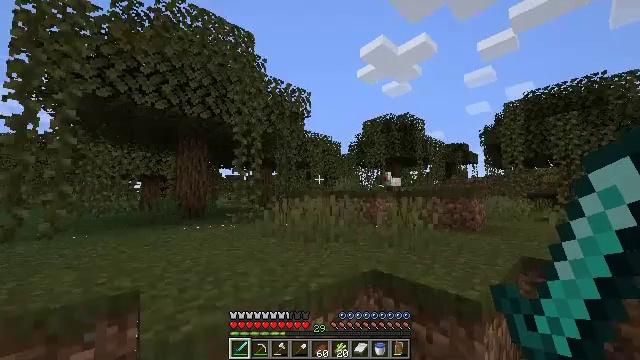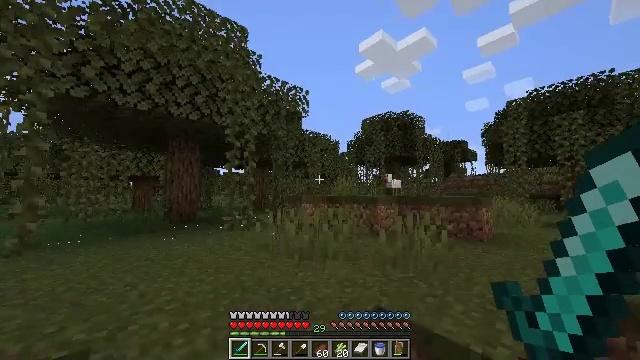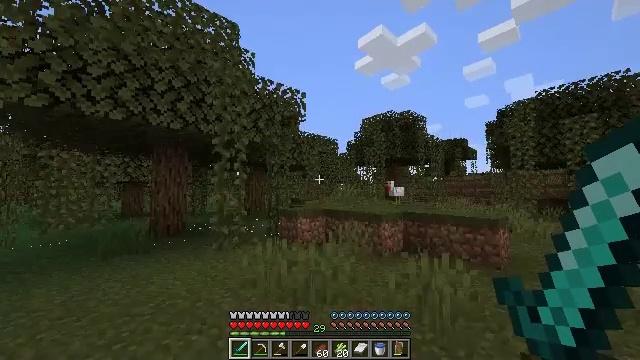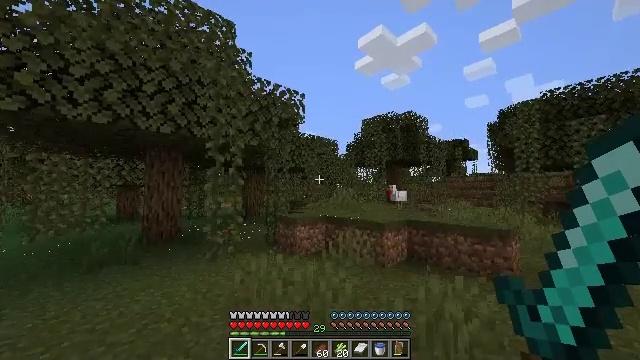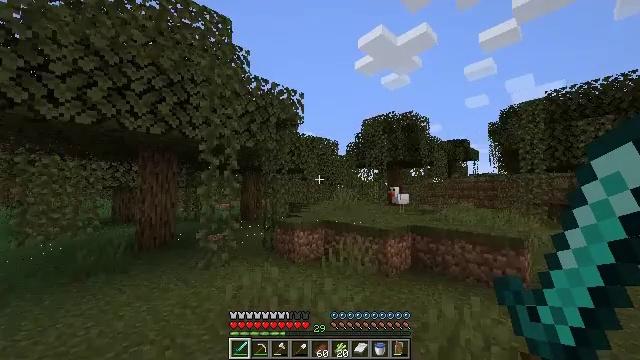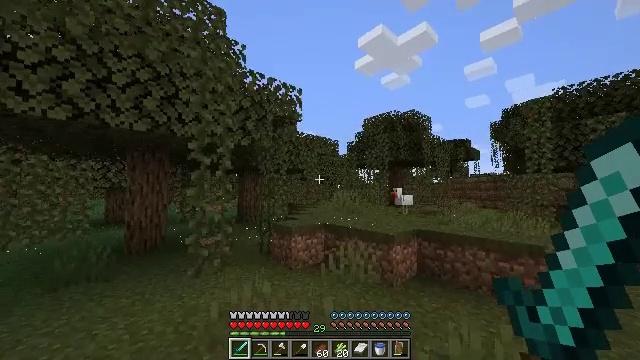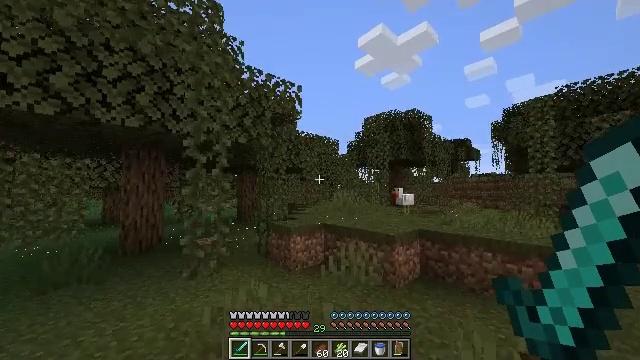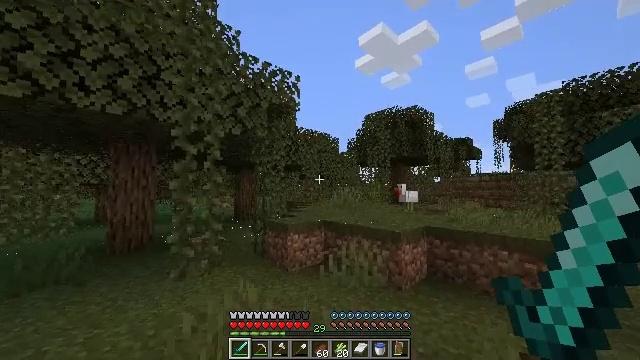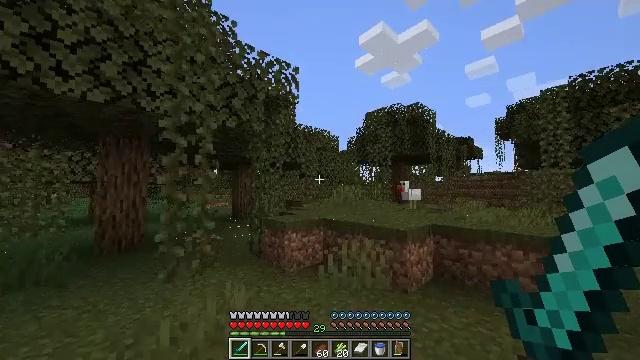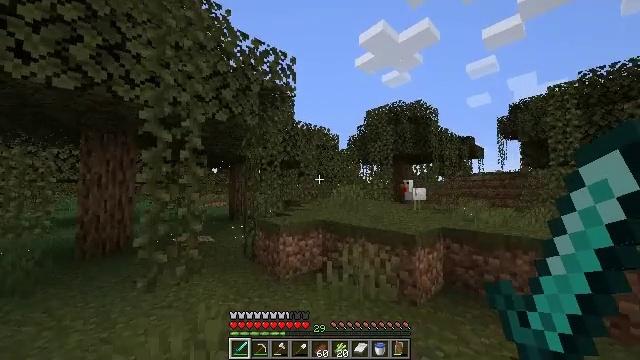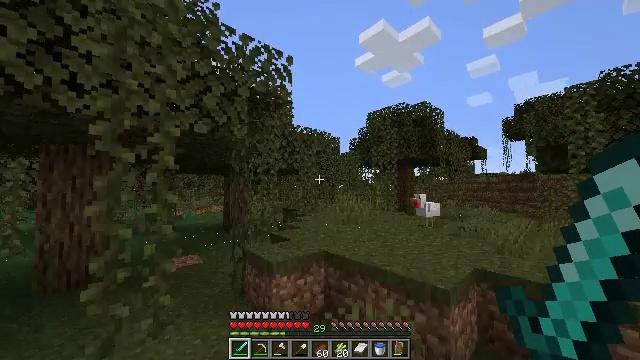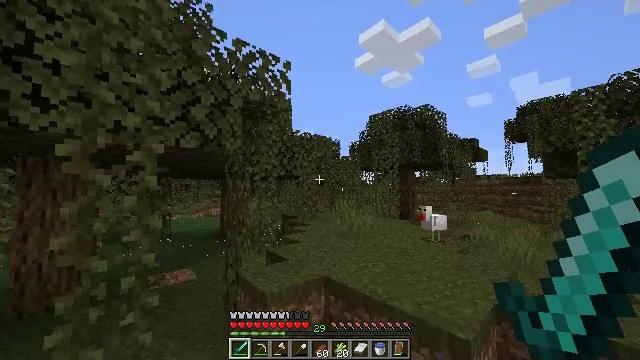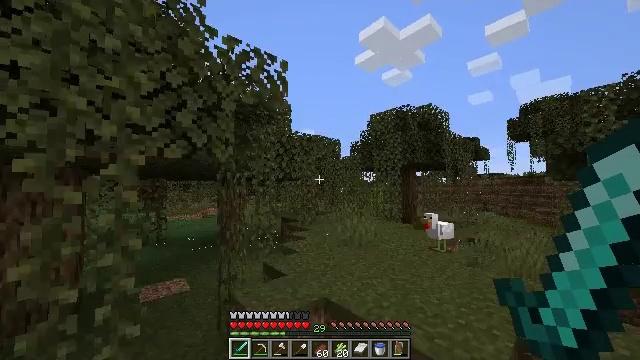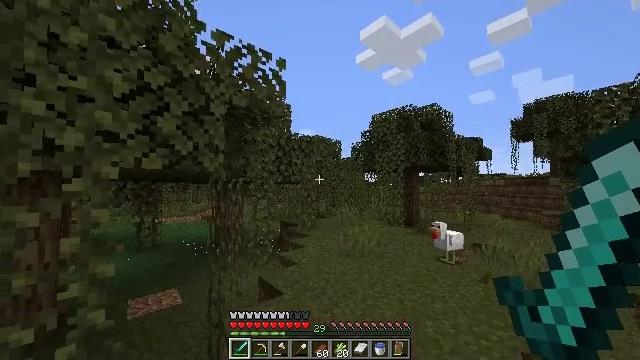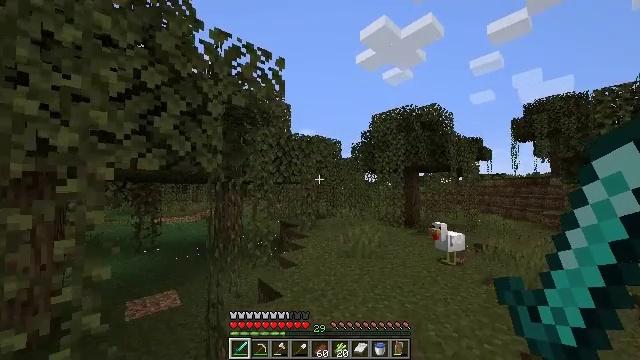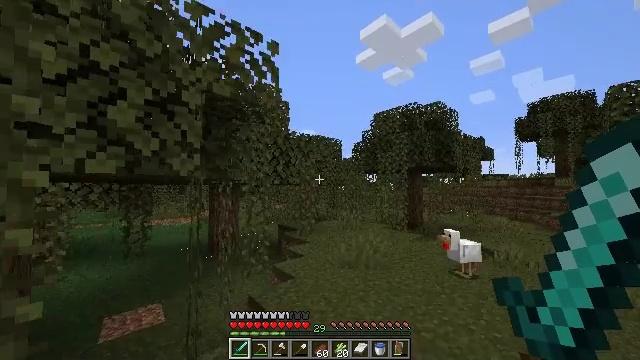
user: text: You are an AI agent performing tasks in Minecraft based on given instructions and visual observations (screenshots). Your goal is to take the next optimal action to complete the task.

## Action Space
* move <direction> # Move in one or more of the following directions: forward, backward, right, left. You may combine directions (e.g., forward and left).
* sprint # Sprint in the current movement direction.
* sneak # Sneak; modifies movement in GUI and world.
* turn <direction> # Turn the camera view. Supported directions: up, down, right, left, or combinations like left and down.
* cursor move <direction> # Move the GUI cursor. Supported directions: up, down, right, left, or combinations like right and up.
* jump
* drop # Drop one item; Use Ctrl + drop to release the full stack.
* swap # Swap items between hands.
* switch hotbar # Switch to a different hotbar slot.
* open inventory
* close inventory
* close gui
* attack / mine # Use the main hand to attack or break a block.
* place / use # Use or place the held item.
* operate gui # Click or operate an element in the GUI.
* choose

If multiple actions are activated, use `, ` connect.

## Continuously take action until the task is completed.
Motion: motion action
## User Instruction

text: Break the sugar cane.
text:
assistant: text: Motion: move forward, sprint, turn down, jump
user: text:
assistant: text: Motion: move forward, sprint, turn down, jump
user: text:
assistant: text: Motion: move forward, sprint, jump
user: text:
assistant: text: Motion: move forward, sprint, jump
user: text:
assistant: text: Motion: move forward, sprint, jump
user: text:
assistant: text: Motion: move forward, sprint, jump
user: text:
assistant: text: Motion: move forward, sprint, jump
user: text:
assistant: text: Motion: move forward, sprint, jump
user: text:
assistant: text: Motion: move forward, sprint, jump
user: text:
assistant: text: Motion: move forward, sprint, jump
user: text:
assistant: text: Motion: move forward, sprint, jump
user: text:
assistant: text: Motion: move forward, sprint, jump
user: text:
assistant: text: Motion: move forward, sprint, jump
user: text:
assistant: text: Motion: move forward, sprint, jump
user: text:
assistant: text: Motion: move forward, sprint, jump
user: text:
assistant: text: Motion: move forward, sprint, jump
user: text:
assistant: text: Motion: move forward, sprint, jump
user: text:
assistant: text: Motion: move forward, sprint, jump
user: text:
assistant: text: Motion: move forward, sprint, jump
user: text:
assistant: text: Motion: move forward, sprint, jump
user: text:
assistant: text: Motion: move forward, sprint, jump
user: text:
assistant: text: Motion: move forward, sprint, jump
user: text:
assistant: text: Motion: move forward, sprint, jump
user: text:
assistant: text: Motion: move forward, sprint, jump
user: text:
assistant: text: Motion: move forward, sprint, jump
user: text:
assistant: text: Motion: move forward, sprint, jump
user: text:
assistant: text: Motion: move forward and move right, sprint, jump
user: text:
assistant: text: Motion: move forward and move right, sprint, jump
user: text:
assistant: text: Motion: move forward and move right, sprint, jump
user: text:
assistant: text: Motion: move forward and move right, sprint, jump